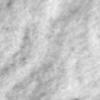
Label: no_change